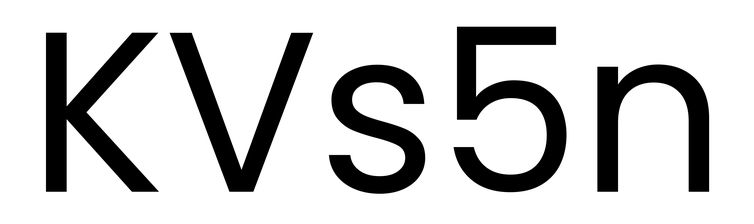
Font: Poppins-Regular